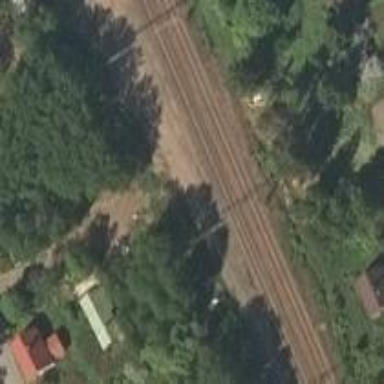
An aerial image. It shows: Railroad crossover.